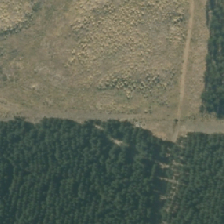
Land cover: harvested_forest